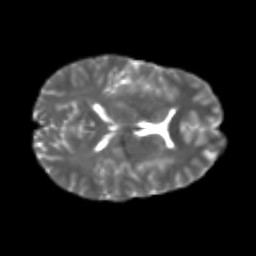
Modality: T2w
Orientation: axial
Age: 24
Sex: male
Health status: healthy
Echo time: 0.074 s